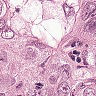
Metastatic tissue present: yes